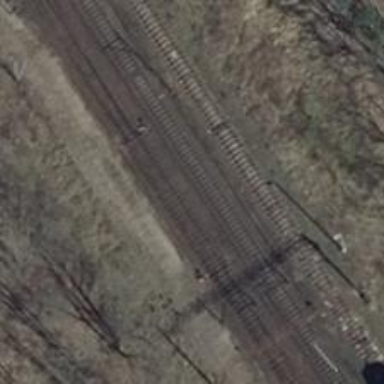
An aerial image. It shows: Railway track with contact line for electrification.